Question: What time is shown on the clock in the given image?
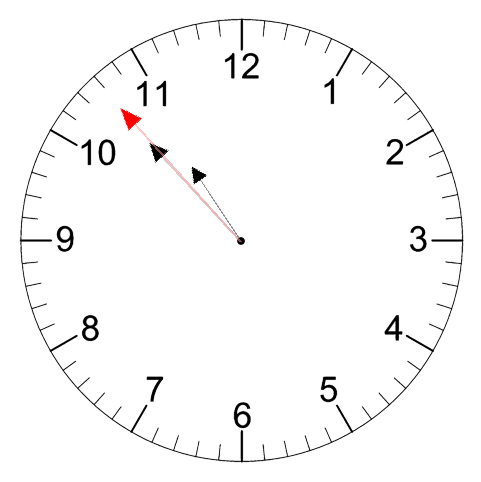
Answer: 10:52:53